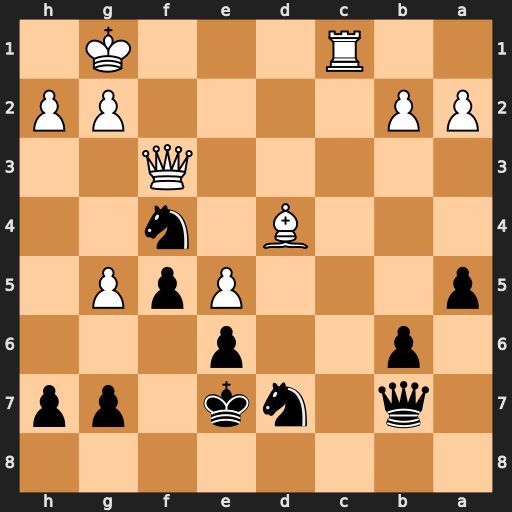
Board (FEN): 8/1q1nk1pp/1p2p3/p3PpP1/3B1n2/5Q2/PP4PP/2R3K1
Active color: b
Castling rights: -
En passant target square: -
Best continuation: Qxf3 gxf3 Ne2+ Kf2 Nxc1